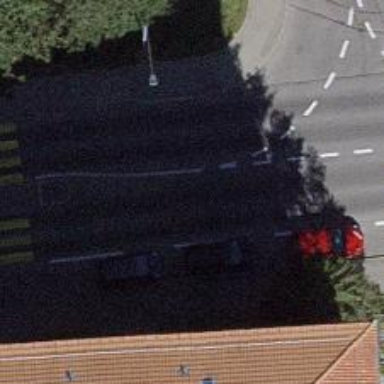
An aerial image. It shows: Marked crossing with pedestrian island.